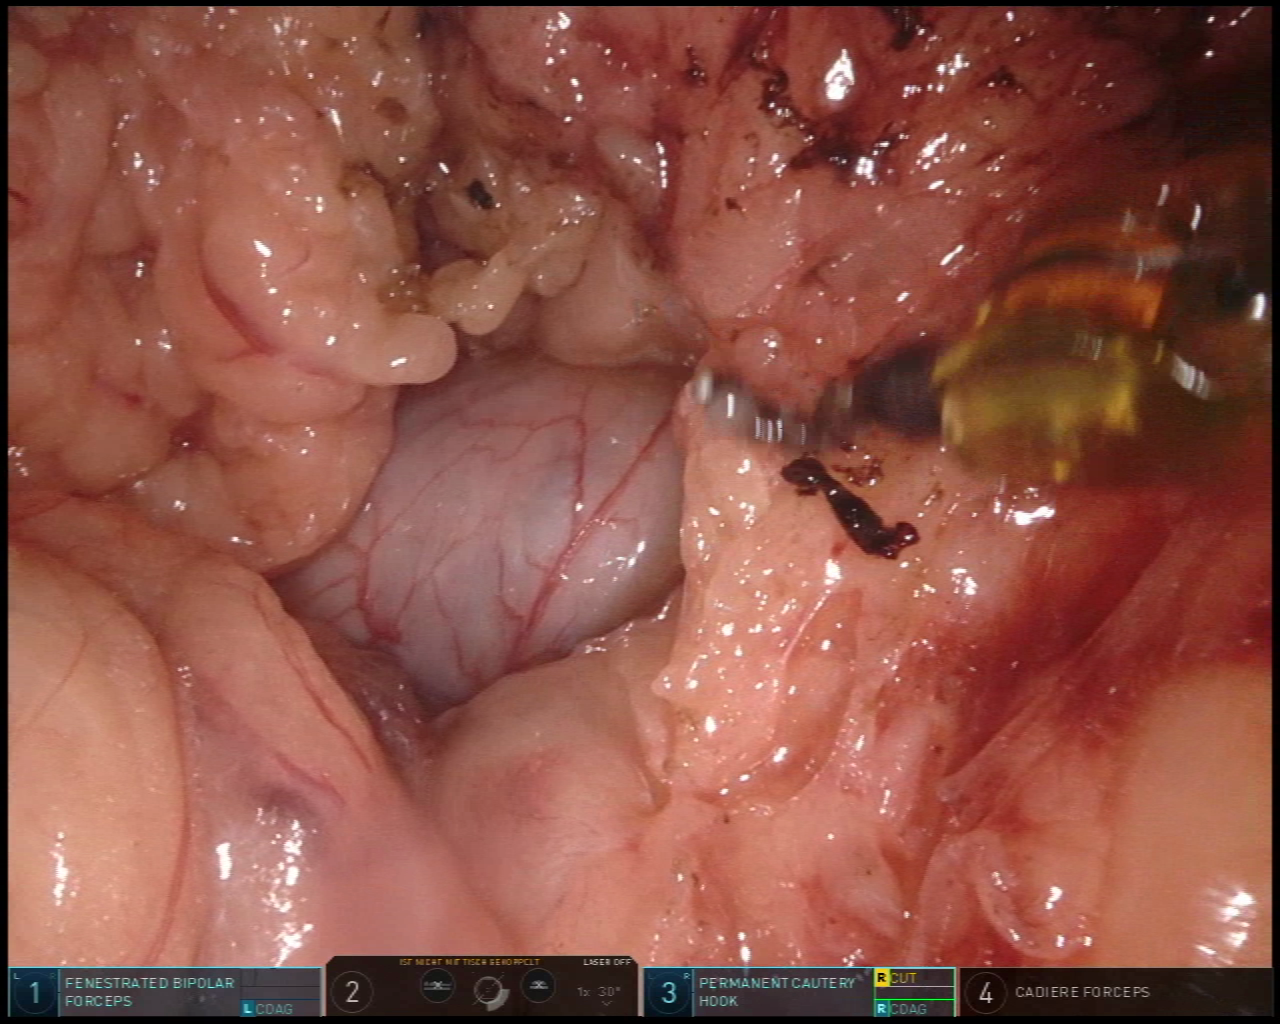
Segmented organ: stomach
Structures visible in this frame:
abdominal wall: no
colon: no
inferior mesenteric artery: no
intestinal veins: no
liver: no
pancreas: no
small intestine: no
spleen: no
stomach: yes
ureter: no
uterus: no
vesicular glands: no